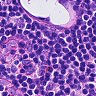
Metastatic tissue present: no